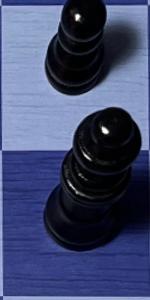
Label: Queen_Black